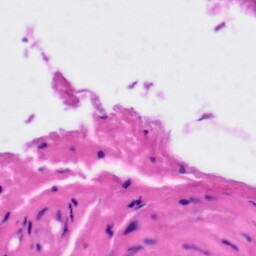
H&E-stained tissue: Tonsil